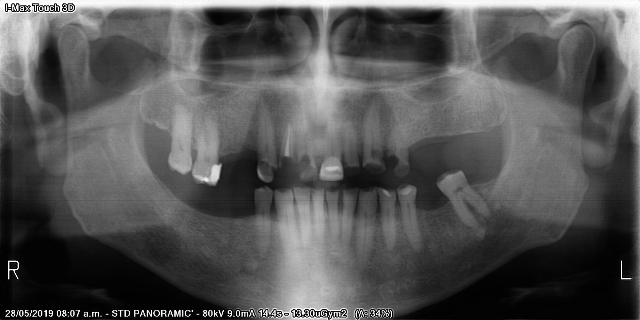
adult